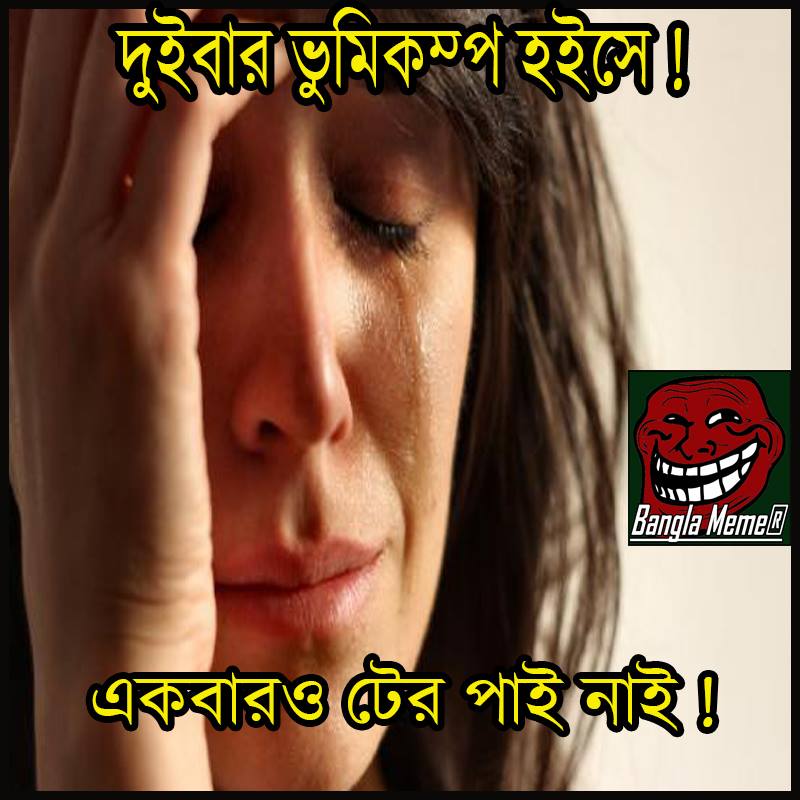
Text: দুইবার ভুমিকম্প হইসে ! একবার ও টের পাই নাই !
Label: Non Hate